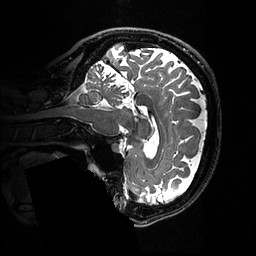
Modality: T2w
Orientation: sagittal
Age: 48
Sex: female
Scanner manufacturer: ge
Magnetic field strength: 3 T
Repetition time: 3.202 s
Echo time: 0.0667 s